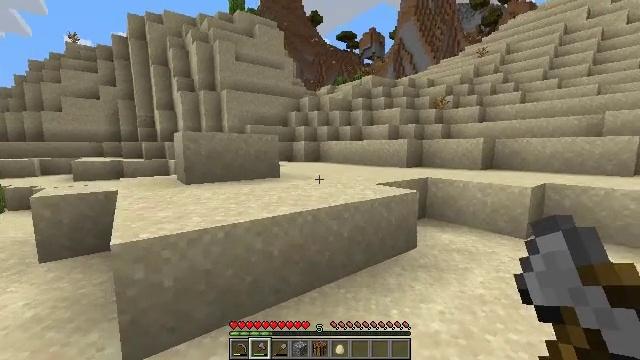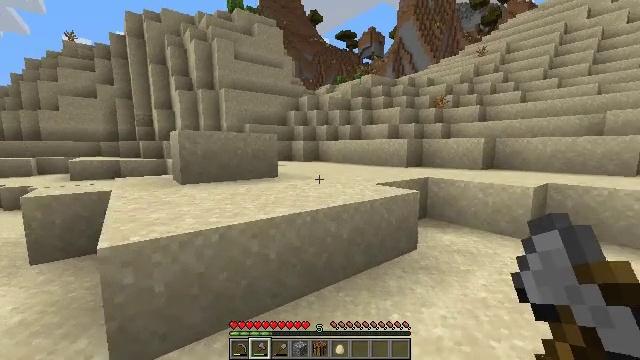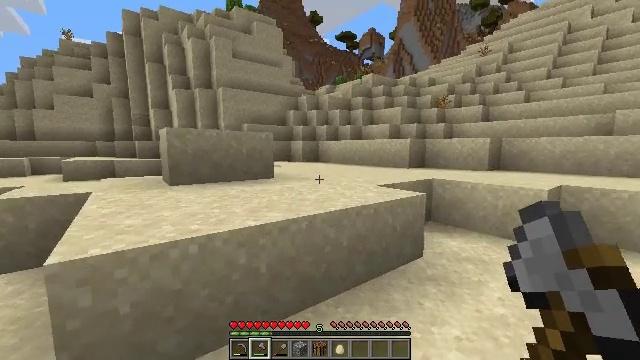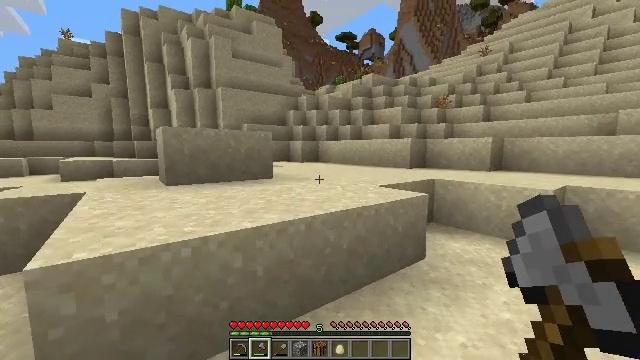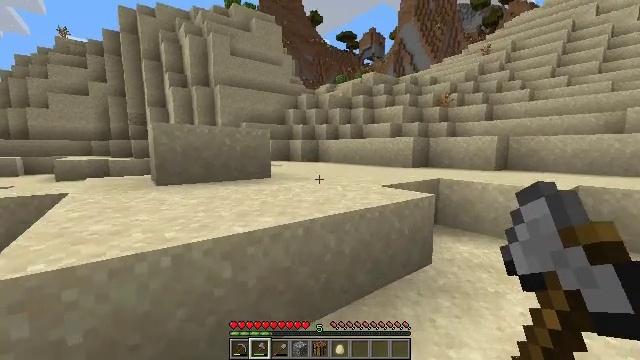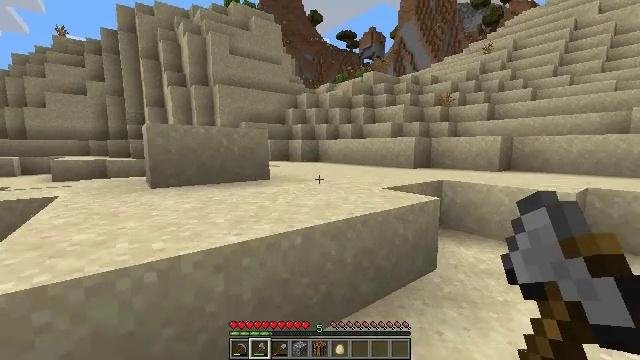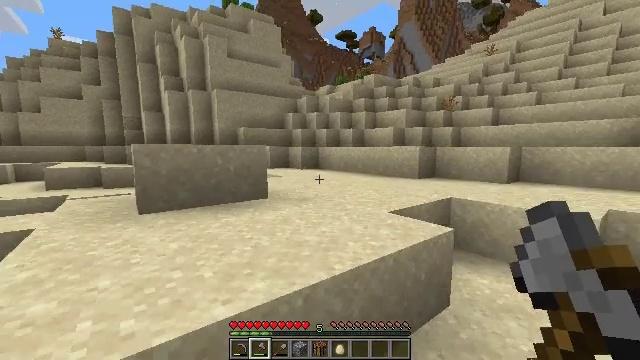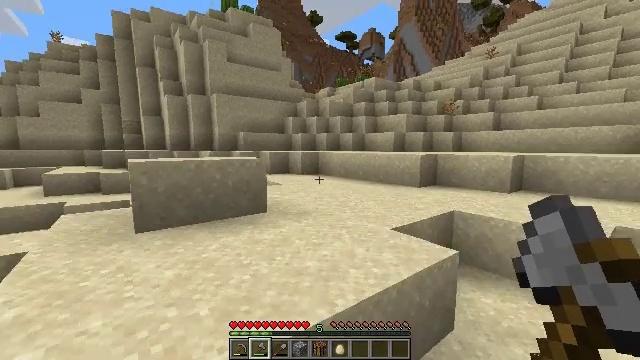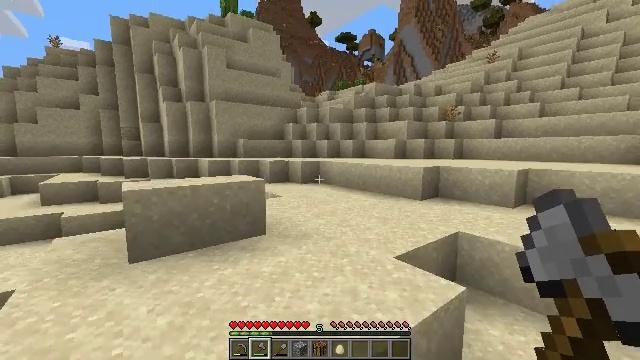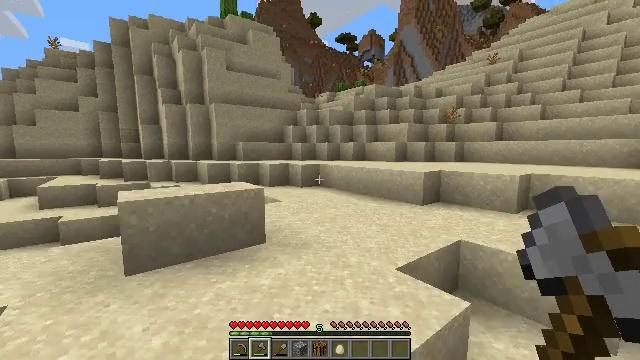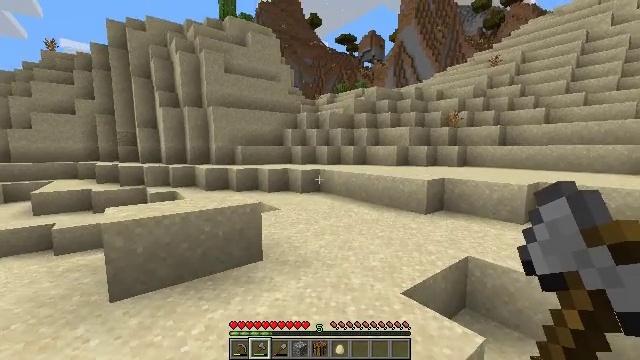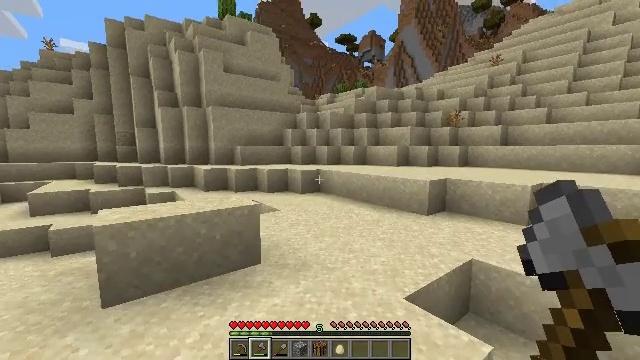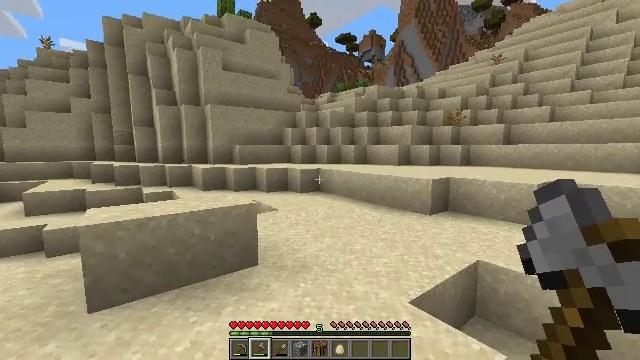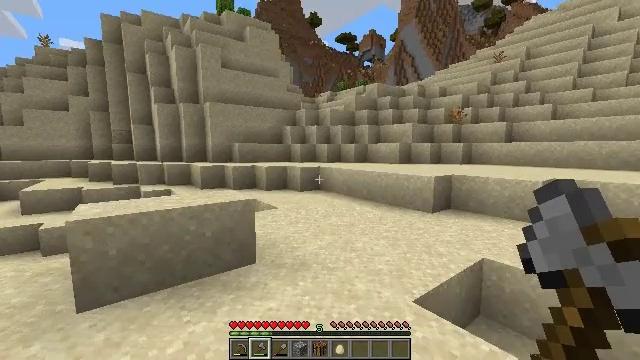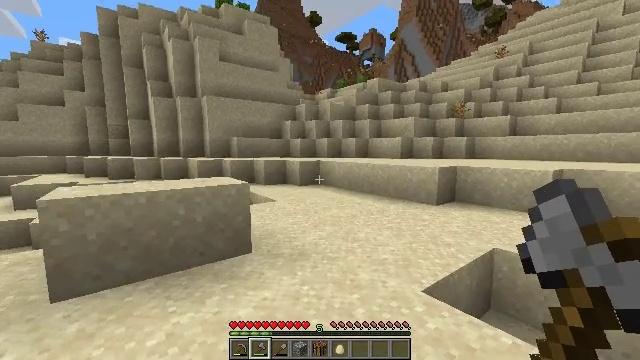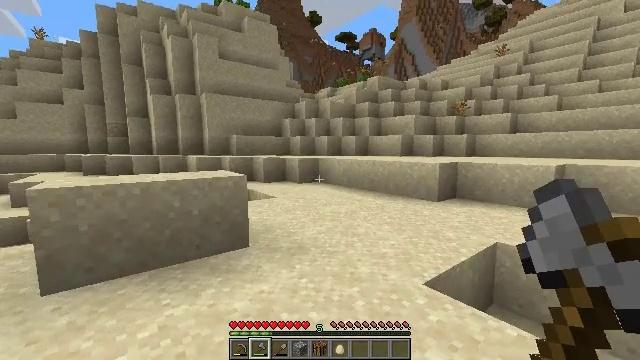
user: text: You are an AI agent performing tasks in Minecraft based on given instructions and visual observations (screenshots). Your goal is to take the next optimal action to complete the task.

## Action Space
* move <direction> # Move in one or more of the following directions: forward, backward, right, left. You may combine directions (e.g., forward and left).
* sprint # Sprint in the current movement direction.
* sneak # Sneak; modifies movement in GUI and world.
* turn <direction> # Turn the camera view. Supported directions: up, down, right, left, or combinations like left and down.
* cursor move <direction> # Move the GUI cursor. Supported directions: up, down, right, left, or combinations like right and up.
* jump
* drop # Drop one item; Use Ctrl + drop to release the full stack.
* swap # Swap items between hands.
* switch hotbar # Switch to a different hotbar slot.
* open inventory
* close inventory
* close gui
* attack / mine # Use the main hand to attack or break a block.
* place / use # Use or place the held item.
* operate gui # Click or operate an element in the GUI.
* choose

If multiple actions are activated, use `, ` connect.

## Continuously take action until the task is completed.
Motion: motion action
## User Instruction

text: Collect coarse dirt blocks.
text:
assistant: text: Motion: move forward
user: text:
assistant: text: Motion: move forward
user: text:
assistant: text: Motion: move forward
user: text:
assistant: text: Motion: move forward
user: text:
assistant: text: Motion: move forward
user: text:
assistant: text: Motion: move forward, jump
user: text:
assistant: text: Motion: move forward, jump
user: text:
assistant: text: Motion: move forward, jump
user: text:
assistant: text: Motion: move forward, jump
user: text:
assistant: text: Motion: move forward, jump
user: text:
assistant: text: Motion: move forward, jump
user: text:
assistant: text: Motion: move forward, jump
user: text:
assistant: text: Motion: move forward
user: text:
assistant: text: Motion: move forward
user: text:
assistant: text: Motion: move forward
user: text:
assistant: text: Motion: move forward
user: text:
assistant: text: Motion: move forward
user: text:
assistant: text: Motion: move forward
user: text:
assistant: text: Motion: move forward
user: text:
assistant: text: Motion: move forward
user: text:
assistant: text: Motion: move forward
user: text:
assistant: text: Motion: move forward
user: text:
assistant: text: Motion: move forward
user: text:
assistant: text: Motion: move forward, jump
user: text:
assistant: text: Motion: move forward, jump
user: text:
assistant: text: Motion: move forward, jump
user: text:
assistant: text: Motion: move forward
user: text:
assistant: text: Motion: move forward, turn left
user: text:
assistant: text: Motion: move forward, turn left
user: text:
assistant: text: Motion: move forward, turn left